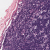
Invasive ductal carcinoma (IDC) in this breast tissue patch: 0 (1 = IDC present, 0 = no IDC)